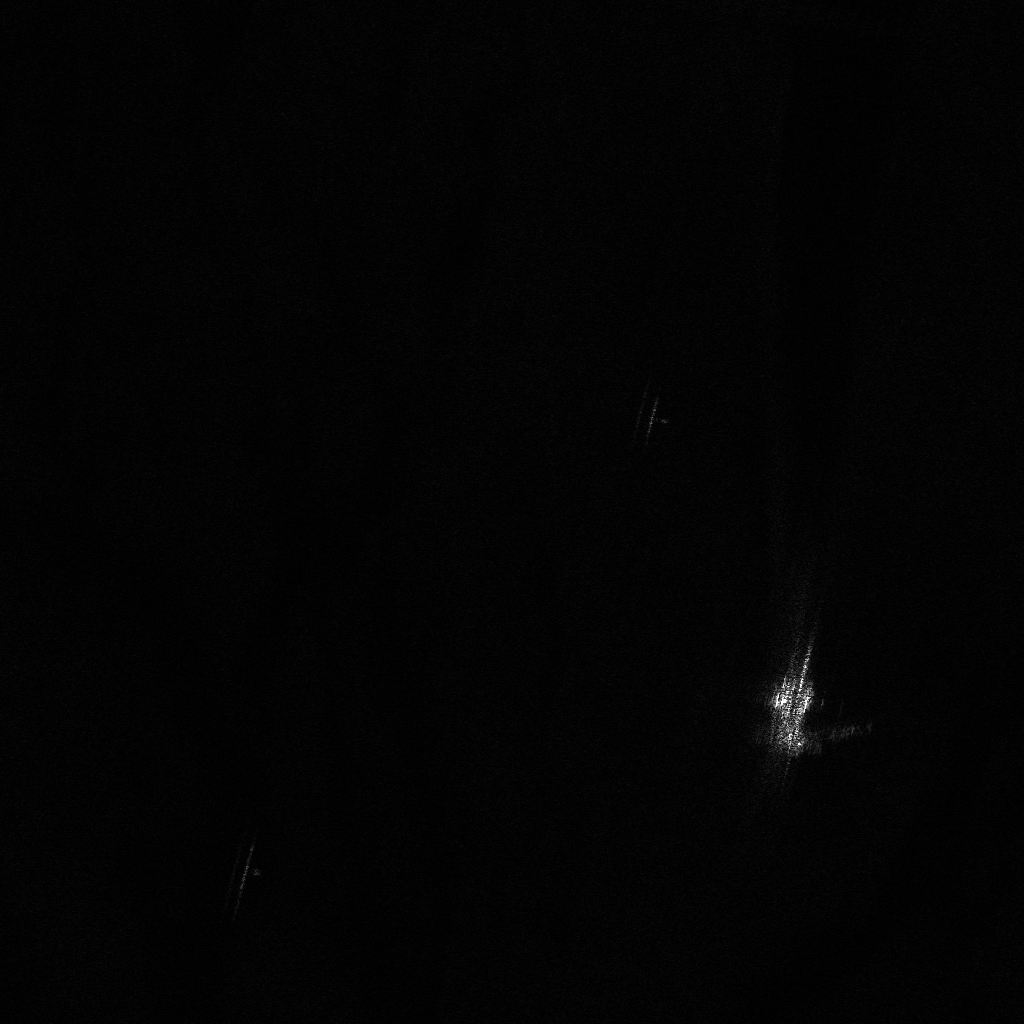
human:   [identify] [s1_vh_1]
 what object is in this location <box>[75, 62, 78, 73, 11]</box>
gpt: <ref>1 large container at the right</ref>